Chest X-ray. View position: PA
Patient age: 46
Patient sex: M
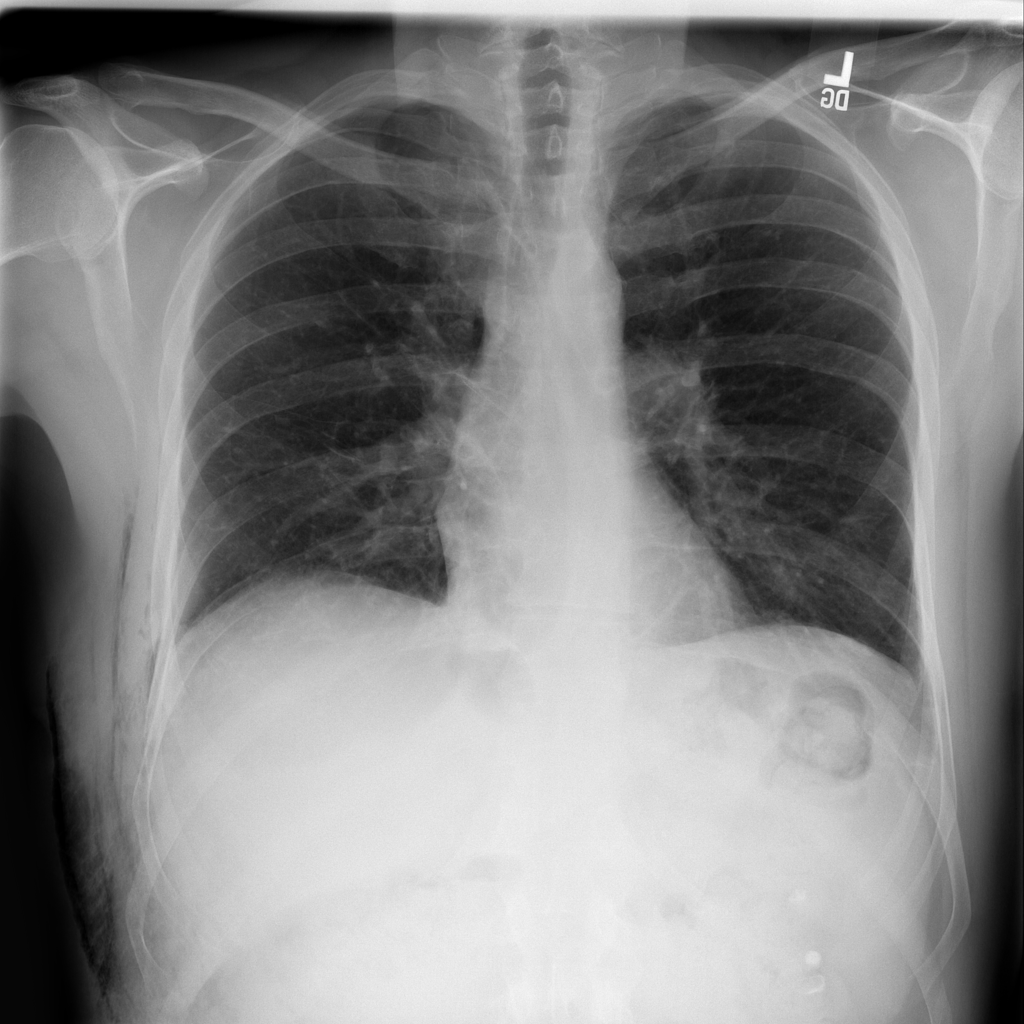
Finding: Pneumothorax